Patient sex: M
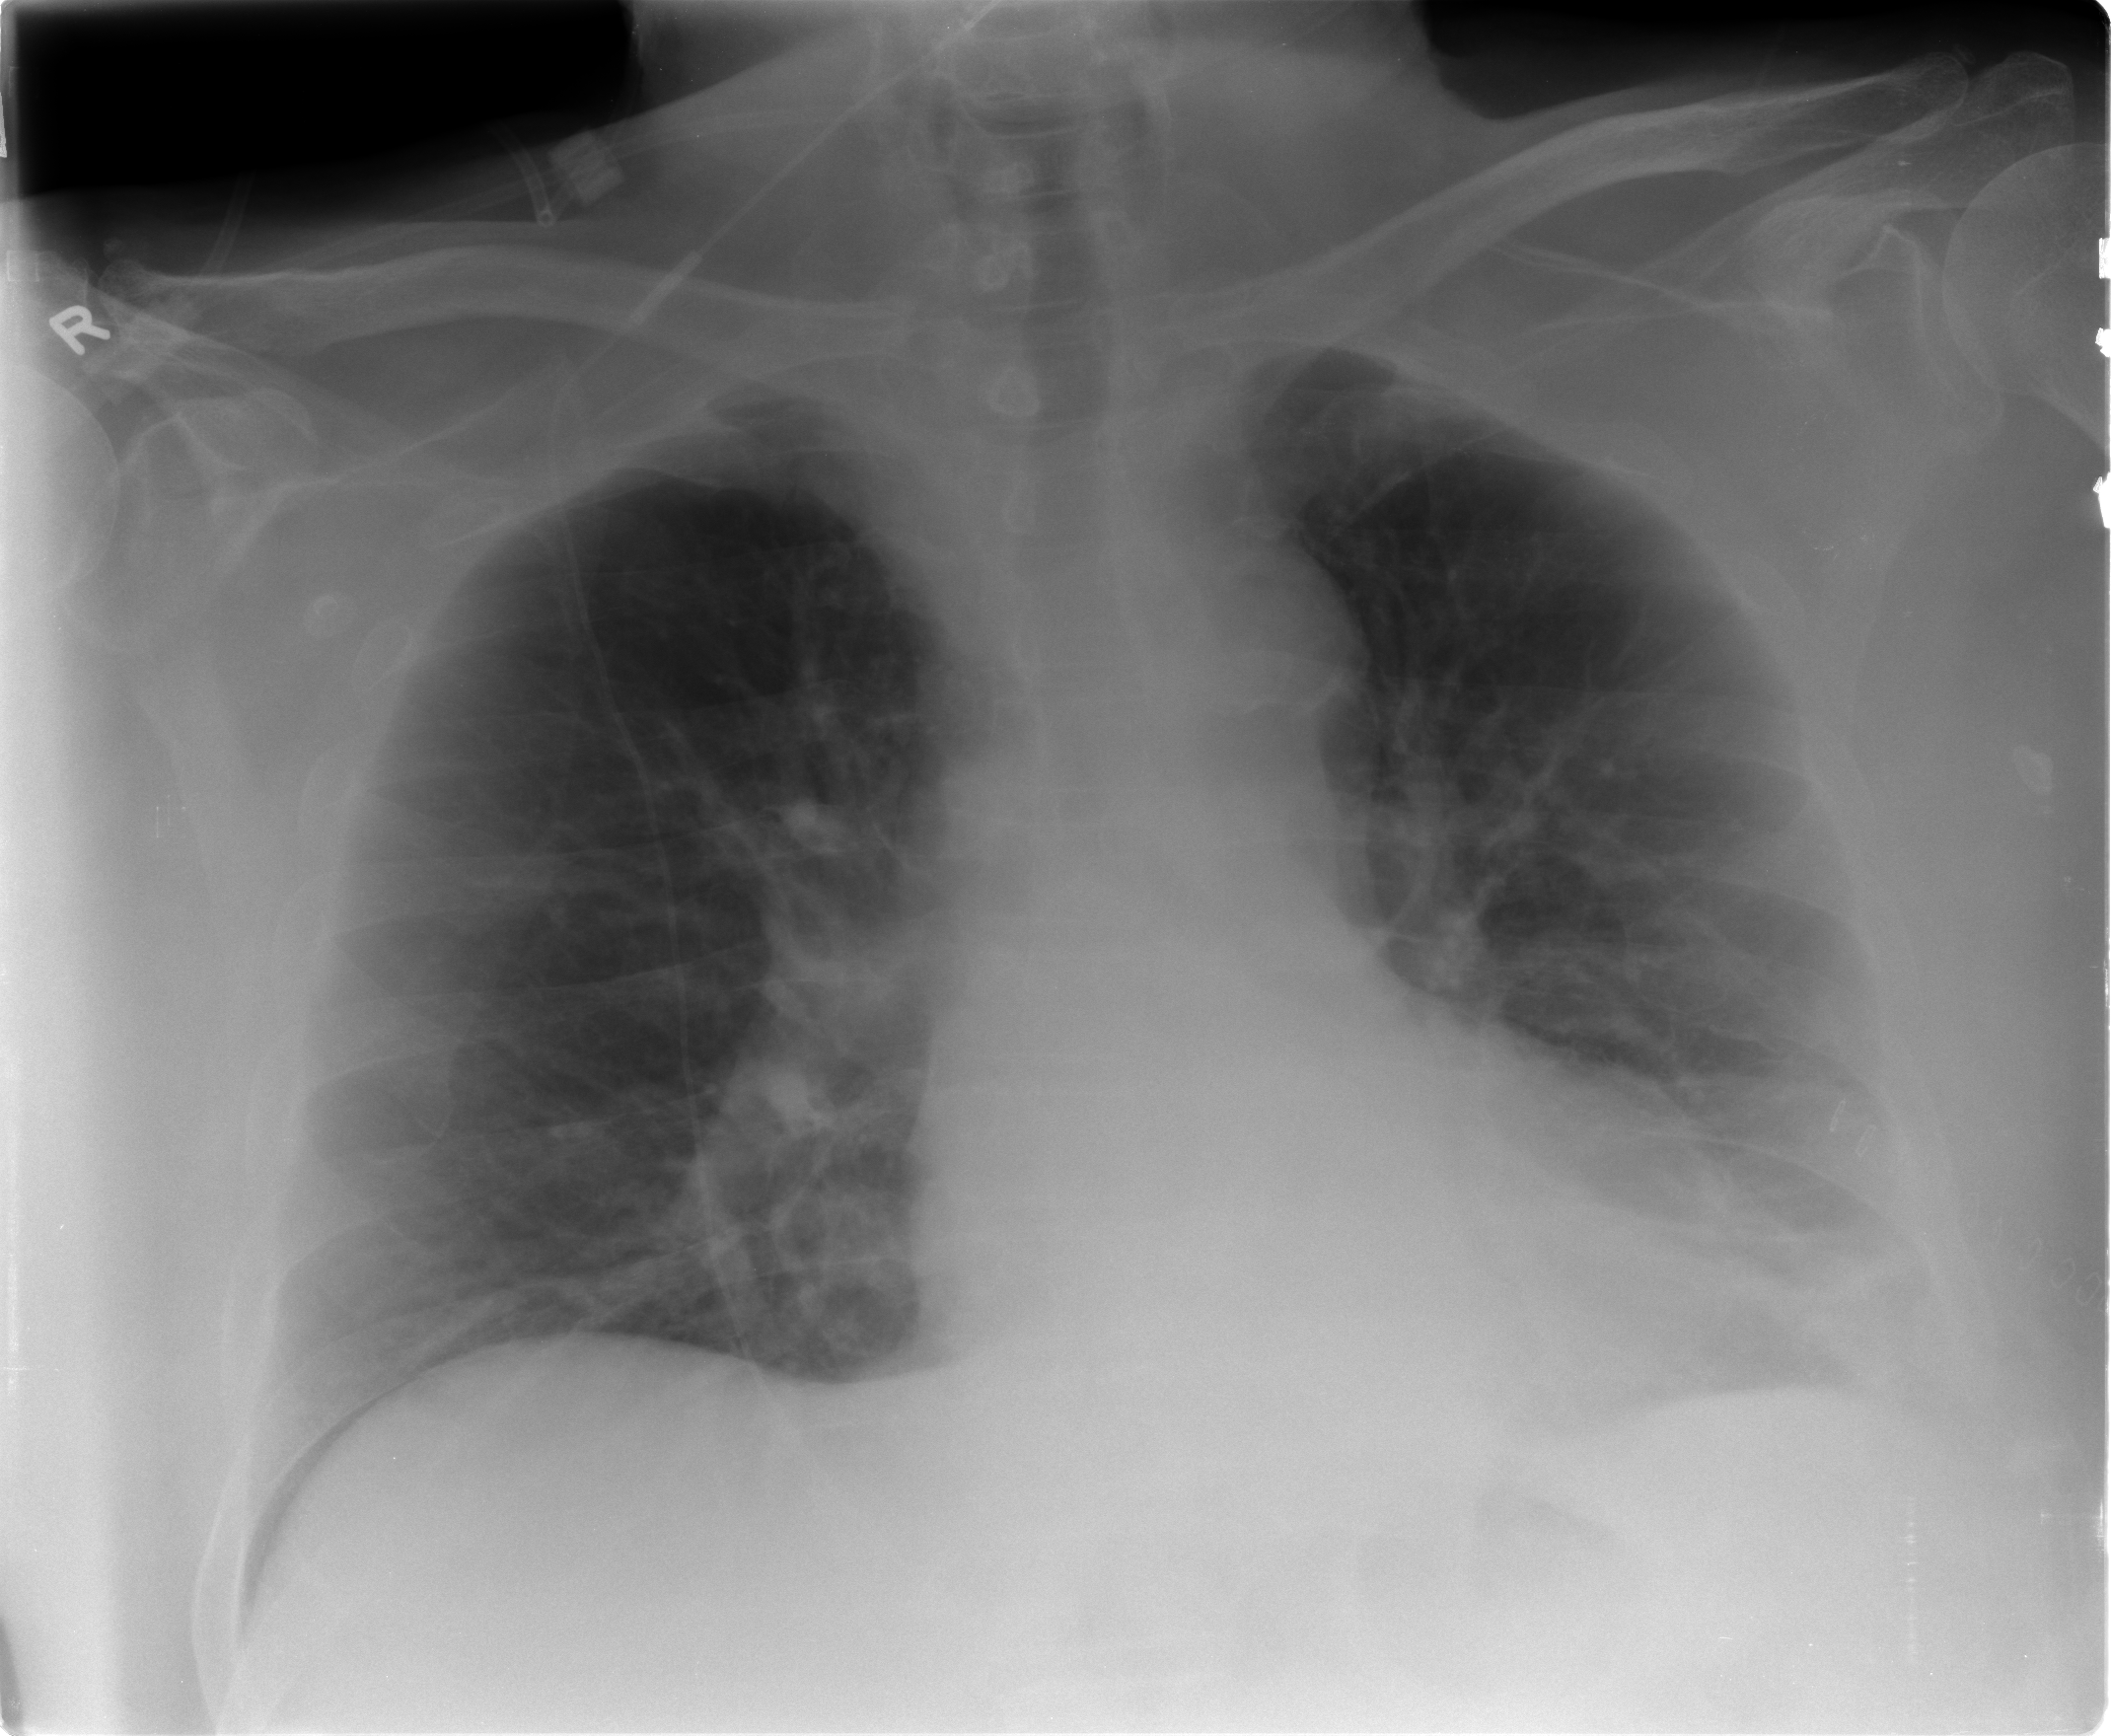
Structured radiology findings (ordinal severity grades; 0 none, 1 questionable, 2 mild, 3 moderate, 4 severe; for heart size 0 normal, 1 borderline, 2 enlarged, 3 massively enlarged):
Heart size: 0
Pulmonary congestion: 2
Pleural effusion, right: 0
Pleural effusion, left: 2
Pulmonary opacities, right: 0
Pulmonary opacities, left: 1
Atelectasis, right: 2
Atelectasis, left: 3